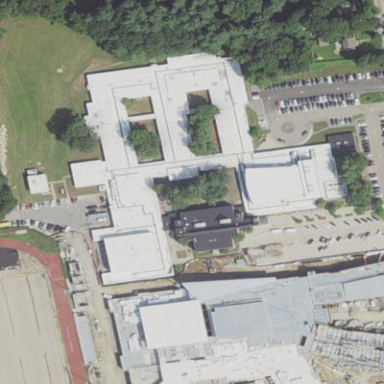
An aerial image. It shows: Place that serves both as school and hospital.